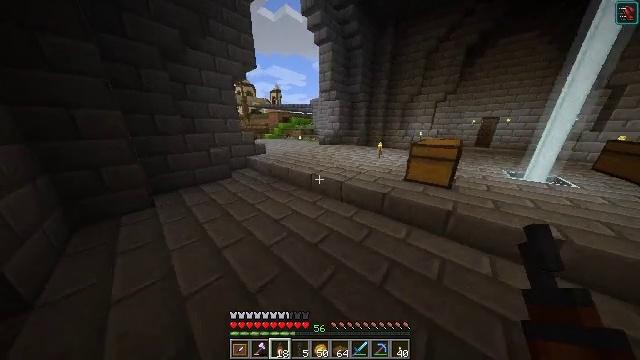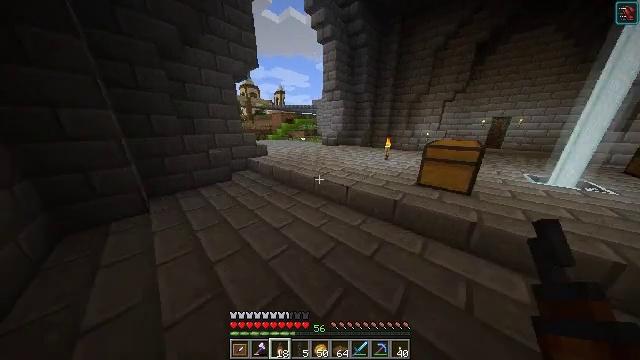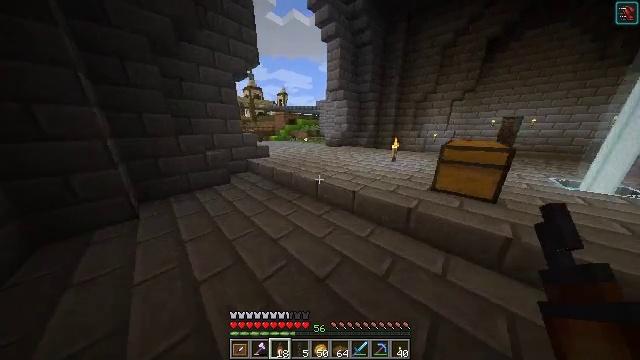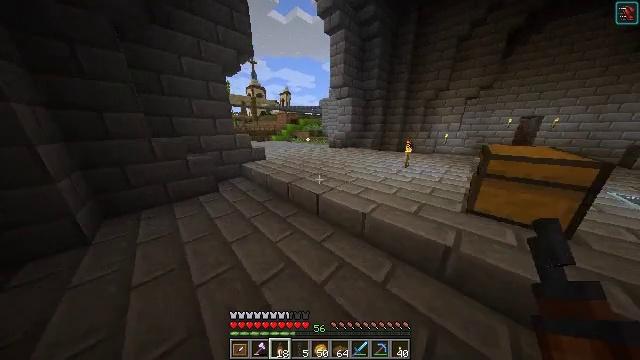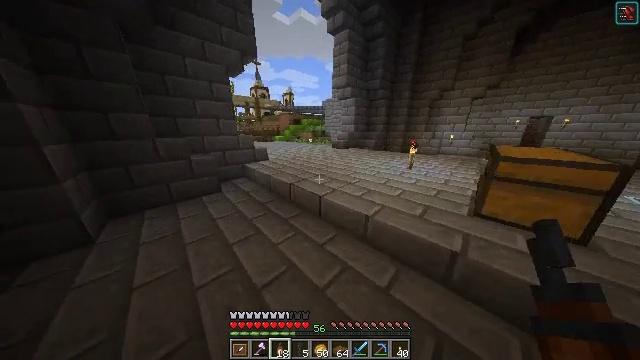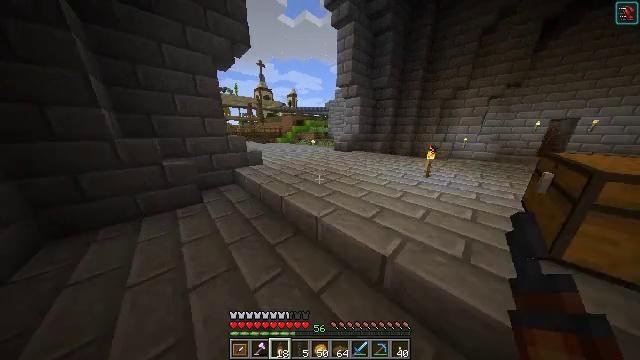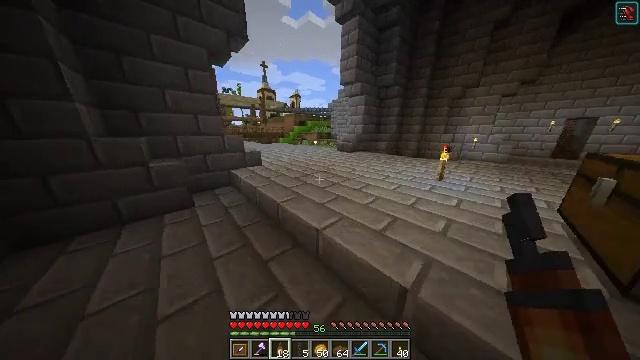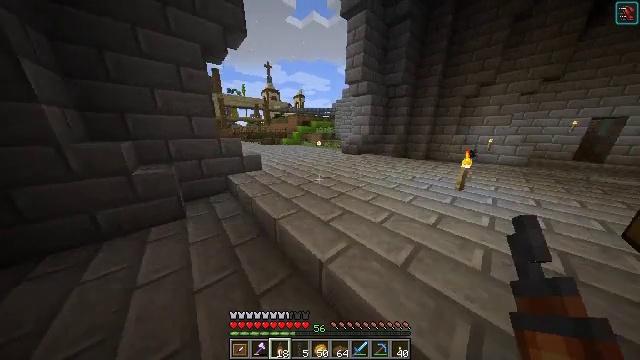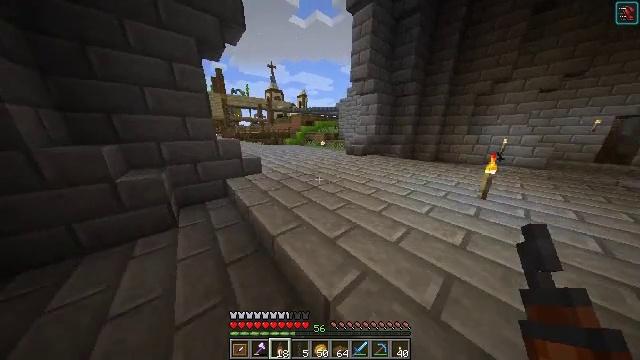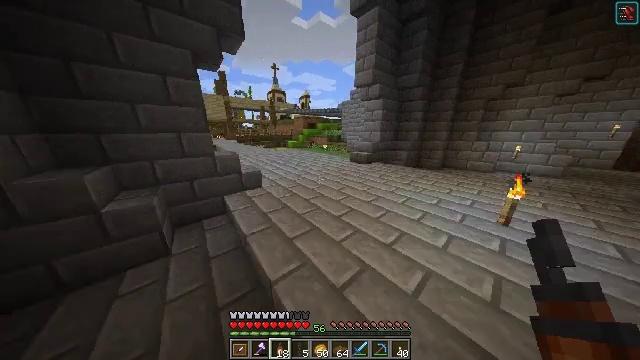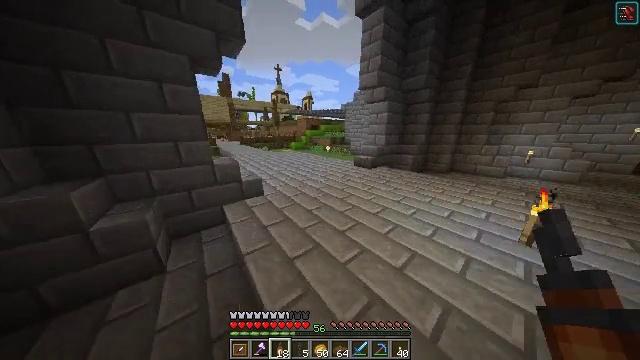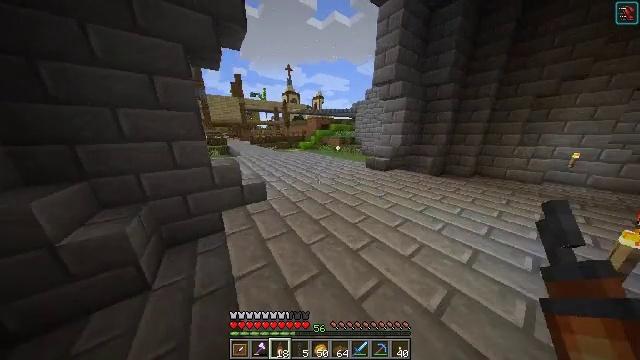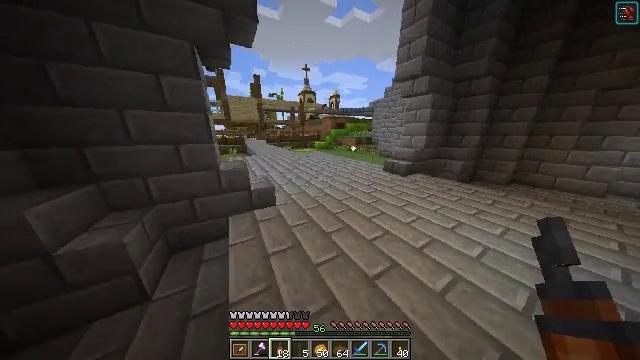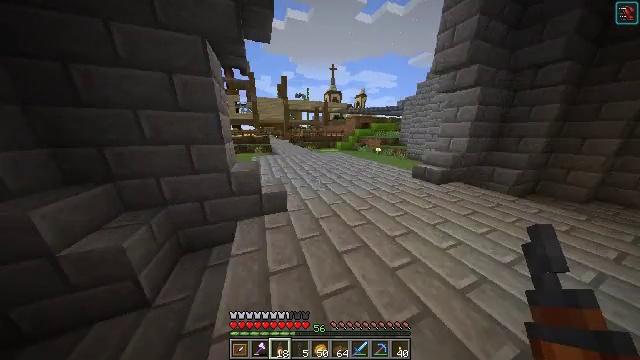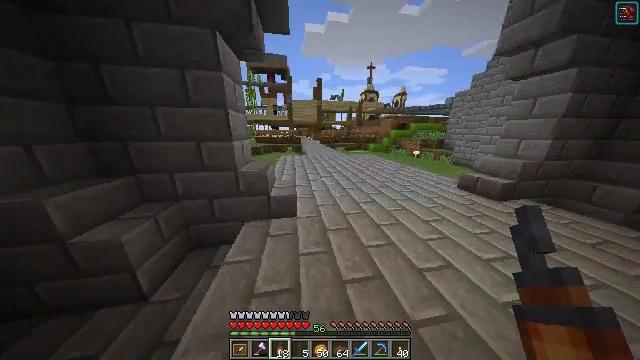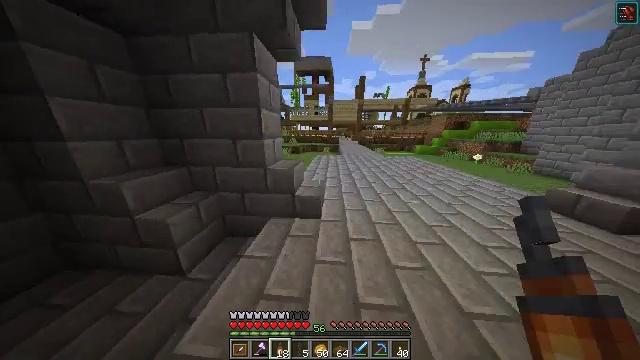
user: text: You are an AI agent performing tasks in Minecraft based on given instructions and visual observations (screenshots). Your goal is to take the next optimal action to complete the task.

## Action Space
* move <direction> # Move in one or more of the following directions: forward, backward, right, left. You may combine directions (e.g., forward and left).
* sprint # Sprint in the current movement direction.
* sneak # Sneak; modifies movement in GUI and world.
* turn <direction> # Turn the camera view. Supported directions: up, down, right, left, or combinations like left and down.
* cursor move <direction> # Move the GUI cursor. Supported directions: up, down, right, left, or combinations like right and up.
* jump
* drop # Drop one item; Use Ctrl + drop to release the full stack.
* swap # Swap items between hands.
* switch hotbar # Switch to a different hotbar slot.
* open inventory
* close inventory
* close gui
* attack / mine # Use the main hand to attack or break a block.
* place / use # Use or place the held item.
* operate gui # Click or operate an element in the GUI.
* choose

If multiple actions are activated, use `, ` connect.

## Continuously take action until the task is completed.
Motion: motion action
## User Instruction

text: Collect redstone wire by mining it.
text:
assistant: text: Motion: move forward, turn left
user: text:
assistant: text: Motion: move forward, turn left
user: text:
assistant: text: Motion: move forward
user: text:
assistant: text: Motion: move forward, turn left
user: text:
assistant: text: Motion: move forward, turn left
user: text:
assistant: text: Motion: move forward
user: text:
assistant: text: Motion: move forward, turn left
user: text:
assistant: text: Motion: move forward, turn left
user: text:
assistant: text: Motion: move forward
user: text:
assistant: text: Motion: move forward, turn left
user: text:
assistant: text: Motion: move forward, turn left
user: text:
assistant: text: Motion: move forward, turn left
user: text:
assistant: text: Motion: move forward and move right, turn left
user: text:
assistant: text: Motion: move forward and move right, turn left
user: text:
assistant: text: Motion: move forward and move right, turn left
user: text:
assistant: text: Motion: move forward and move right, turn left
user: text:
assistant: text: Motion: move forward and move right, turn left
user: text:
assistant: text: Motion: move forward and move right, turn left
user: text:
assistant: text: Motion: move forward and move right, turn left
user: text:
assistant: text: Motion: move forward and move right, turn left
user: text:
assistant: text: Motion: move forward and move right, turn left
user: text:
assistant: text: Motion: move forward and move right, turn left
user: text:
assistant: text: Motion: move forward and move right
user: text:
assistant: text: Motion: move forward
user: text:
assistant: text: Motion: move forward
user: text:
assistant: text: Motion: move forward
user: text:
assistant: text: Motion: move forward
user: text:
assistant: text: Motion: move forward
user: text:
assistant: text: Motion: move forward
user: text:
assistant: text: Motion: move forward